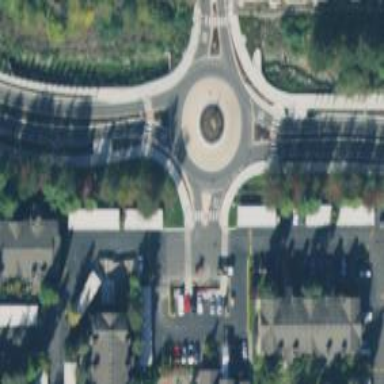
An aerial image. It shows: Secondary road leading to roundabout.